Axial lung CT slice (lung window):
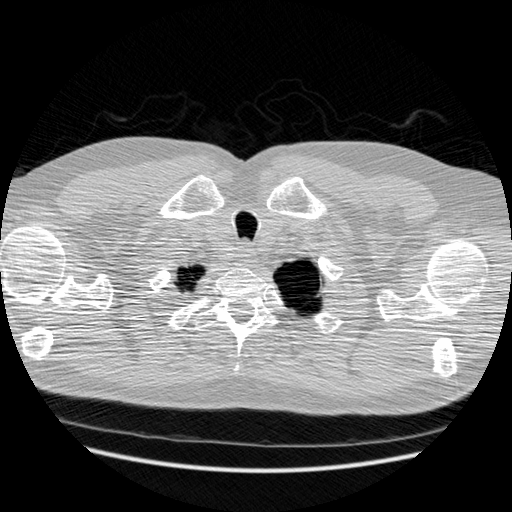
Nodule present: no